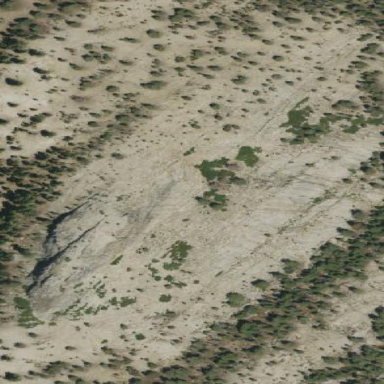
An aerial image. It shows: Landscape dominated by bare rock.